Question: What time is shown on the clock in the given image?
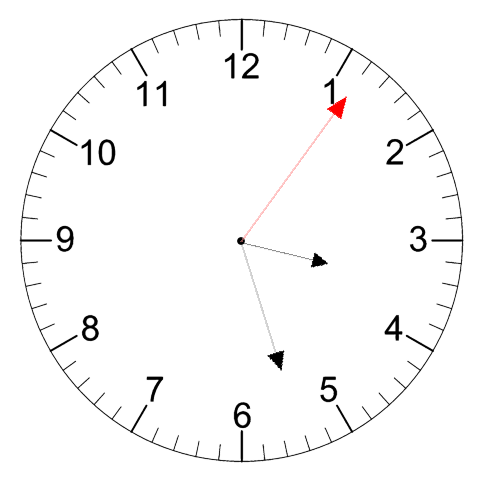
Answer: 03:27:06